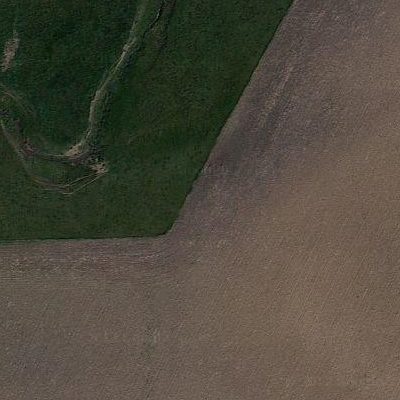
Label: Field